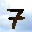
Label: 7